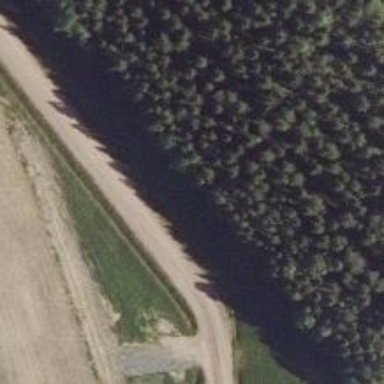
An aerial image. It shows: Unclassified road.